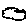
Label: cloud